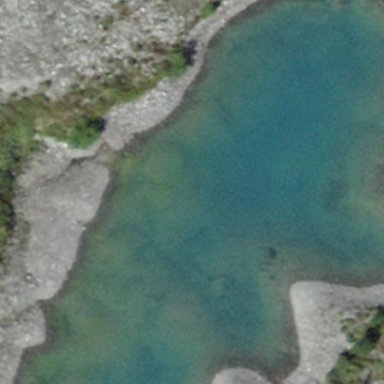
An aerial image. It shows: Lake with natural water.